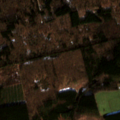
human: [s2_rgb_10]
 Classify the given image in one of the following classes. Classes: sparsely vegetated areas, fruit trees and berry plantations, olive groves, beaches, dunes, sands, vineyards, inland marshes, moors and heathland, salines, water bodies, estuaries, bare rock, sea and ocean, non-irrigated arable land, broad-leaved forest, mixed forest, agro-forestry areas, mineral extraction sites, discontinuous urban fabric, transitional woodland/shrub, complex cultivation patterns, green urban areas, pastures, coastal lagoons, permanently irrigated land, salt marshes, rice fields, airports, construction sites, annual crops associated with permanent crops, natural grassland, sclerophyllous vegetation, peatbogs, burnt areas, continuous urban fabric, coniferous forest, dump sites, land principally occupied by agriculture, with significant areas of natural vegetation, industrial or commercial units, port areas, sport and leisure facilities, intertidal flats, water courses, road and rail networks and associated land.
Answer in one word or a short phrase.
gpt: complex cultivation patterns, broad-leaved forest, coniferous forest, mixed forest